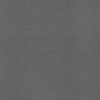
Label: dusty